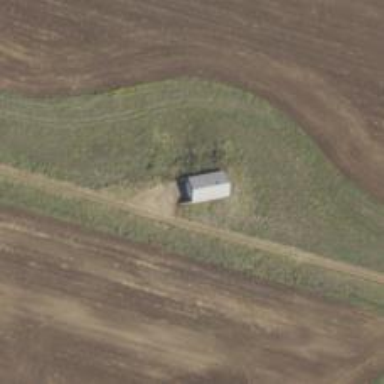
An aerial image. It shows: Military bunker for protection and defense.